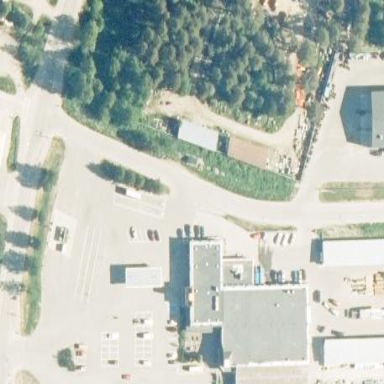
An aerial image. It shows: Retail area.